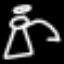
Label: angel